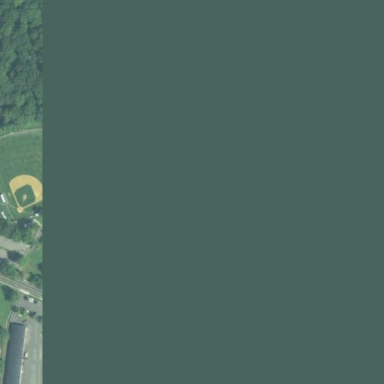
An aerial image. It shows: Recreation ground with grass surface.